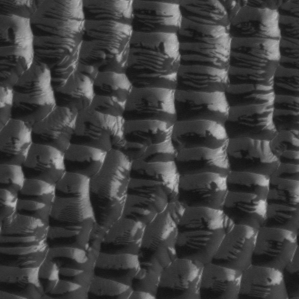
Label: frost